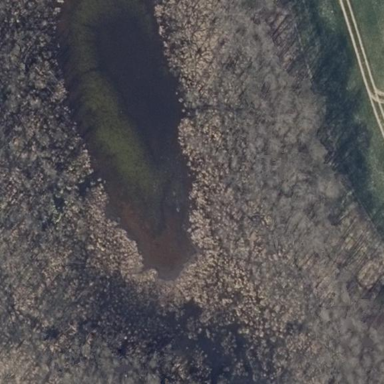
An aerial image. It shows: Pond with natural water.